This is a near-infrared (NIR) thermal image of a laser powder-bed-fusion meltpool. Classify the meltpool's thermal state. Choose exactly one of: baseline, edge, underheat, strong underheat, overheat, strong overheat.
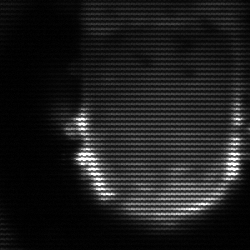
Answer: baseline